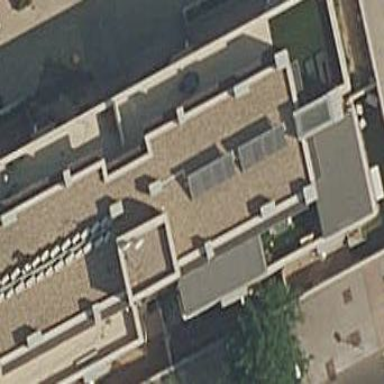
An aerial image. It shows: Residential building.